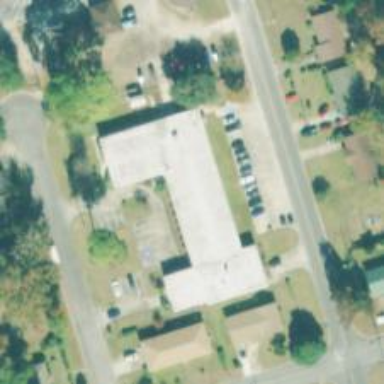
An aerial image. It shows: Nursing home.